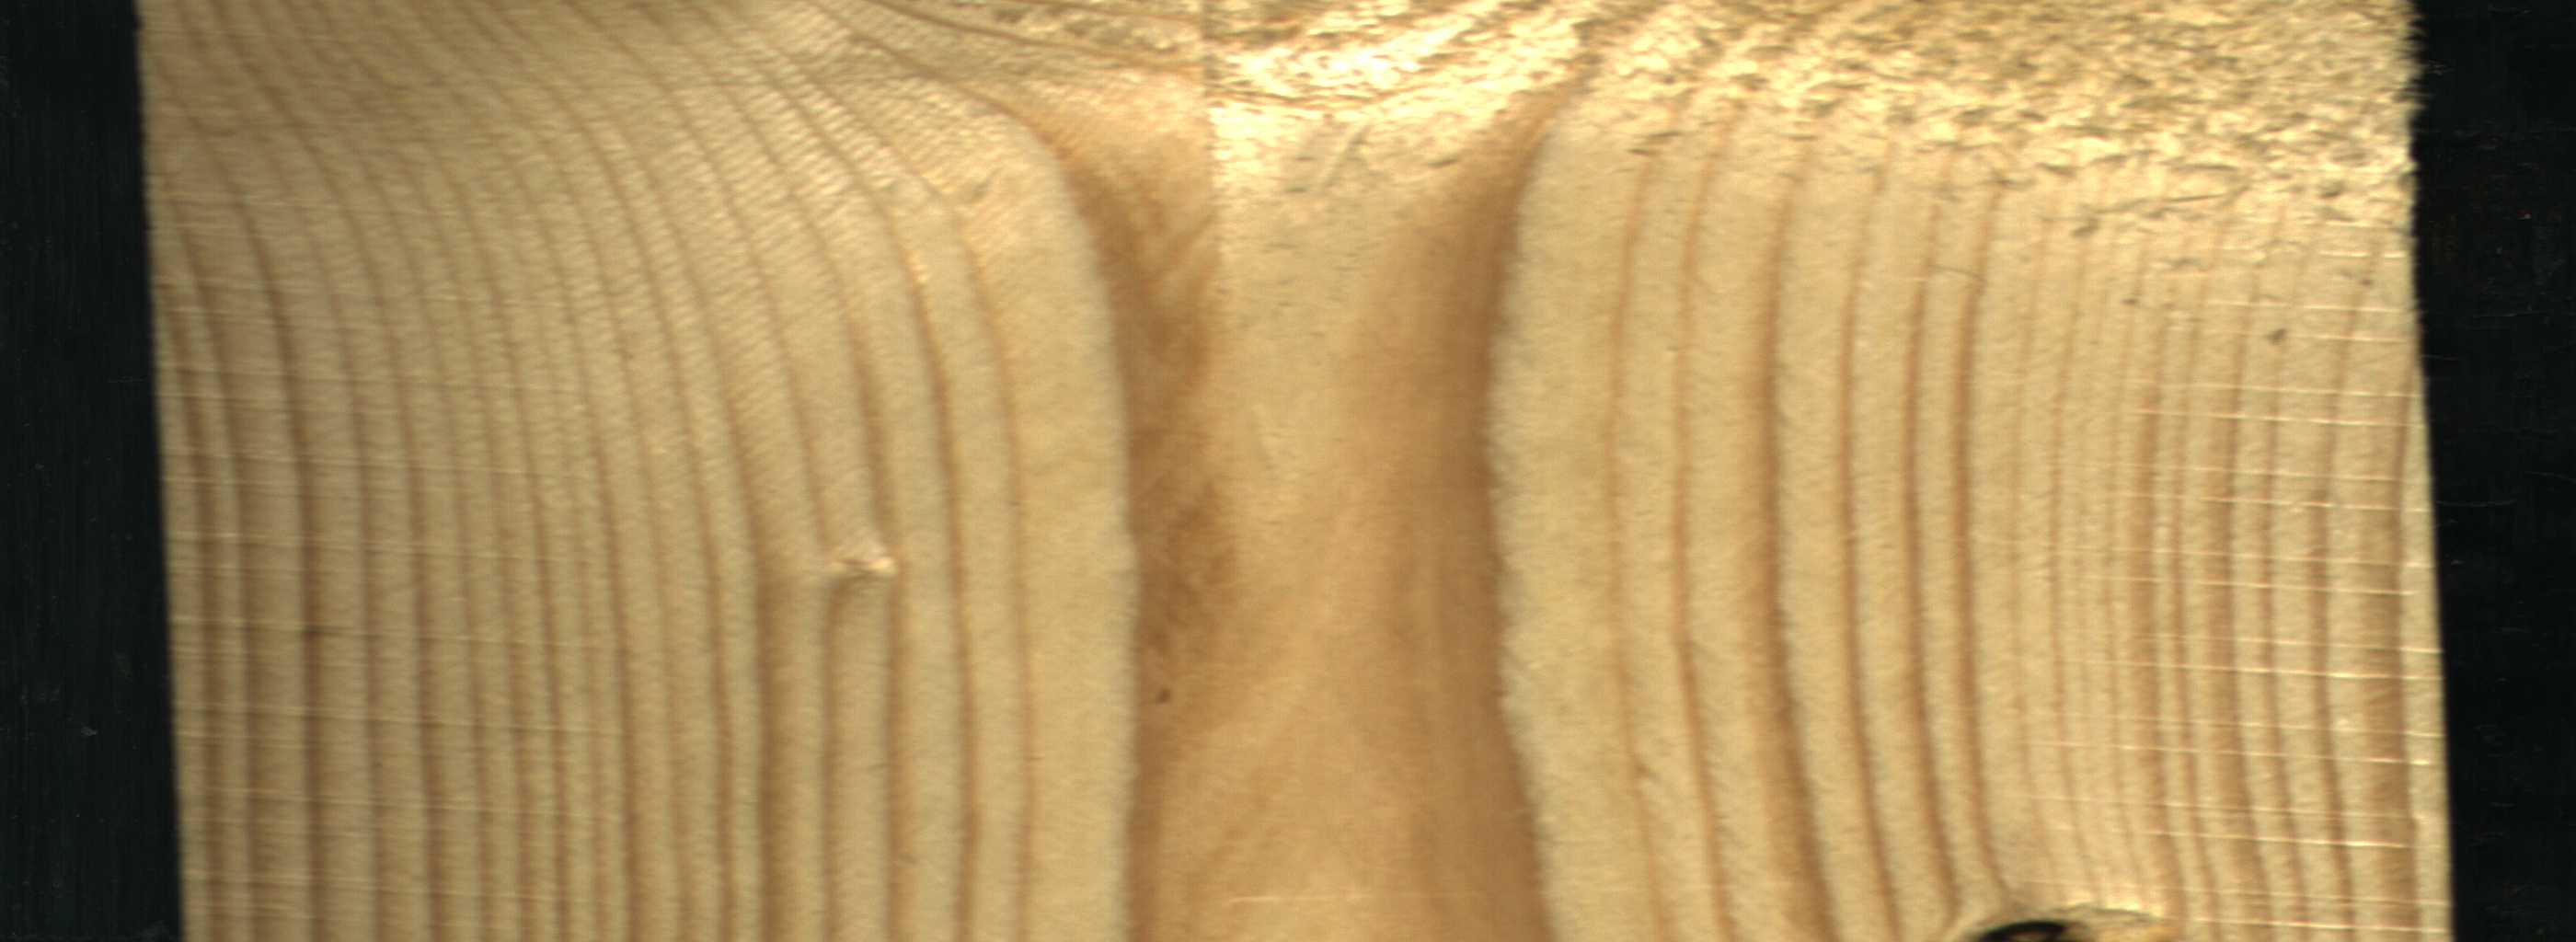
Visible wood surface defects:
Dead_Knot